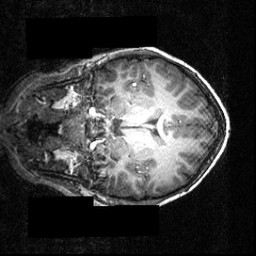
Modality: T1w
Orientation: coronal
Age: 12
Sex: male
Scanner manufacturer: siemens
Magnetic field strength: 3.951 T
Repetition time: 1.5 s
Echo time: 0.00335 s